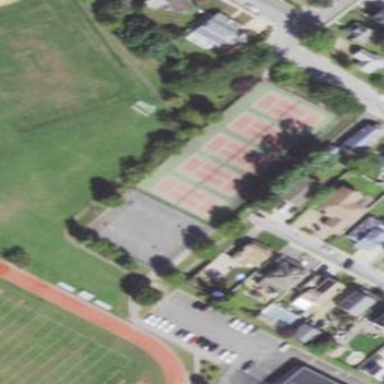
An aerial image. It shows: Tennis court in leisure pitch.